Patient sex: F
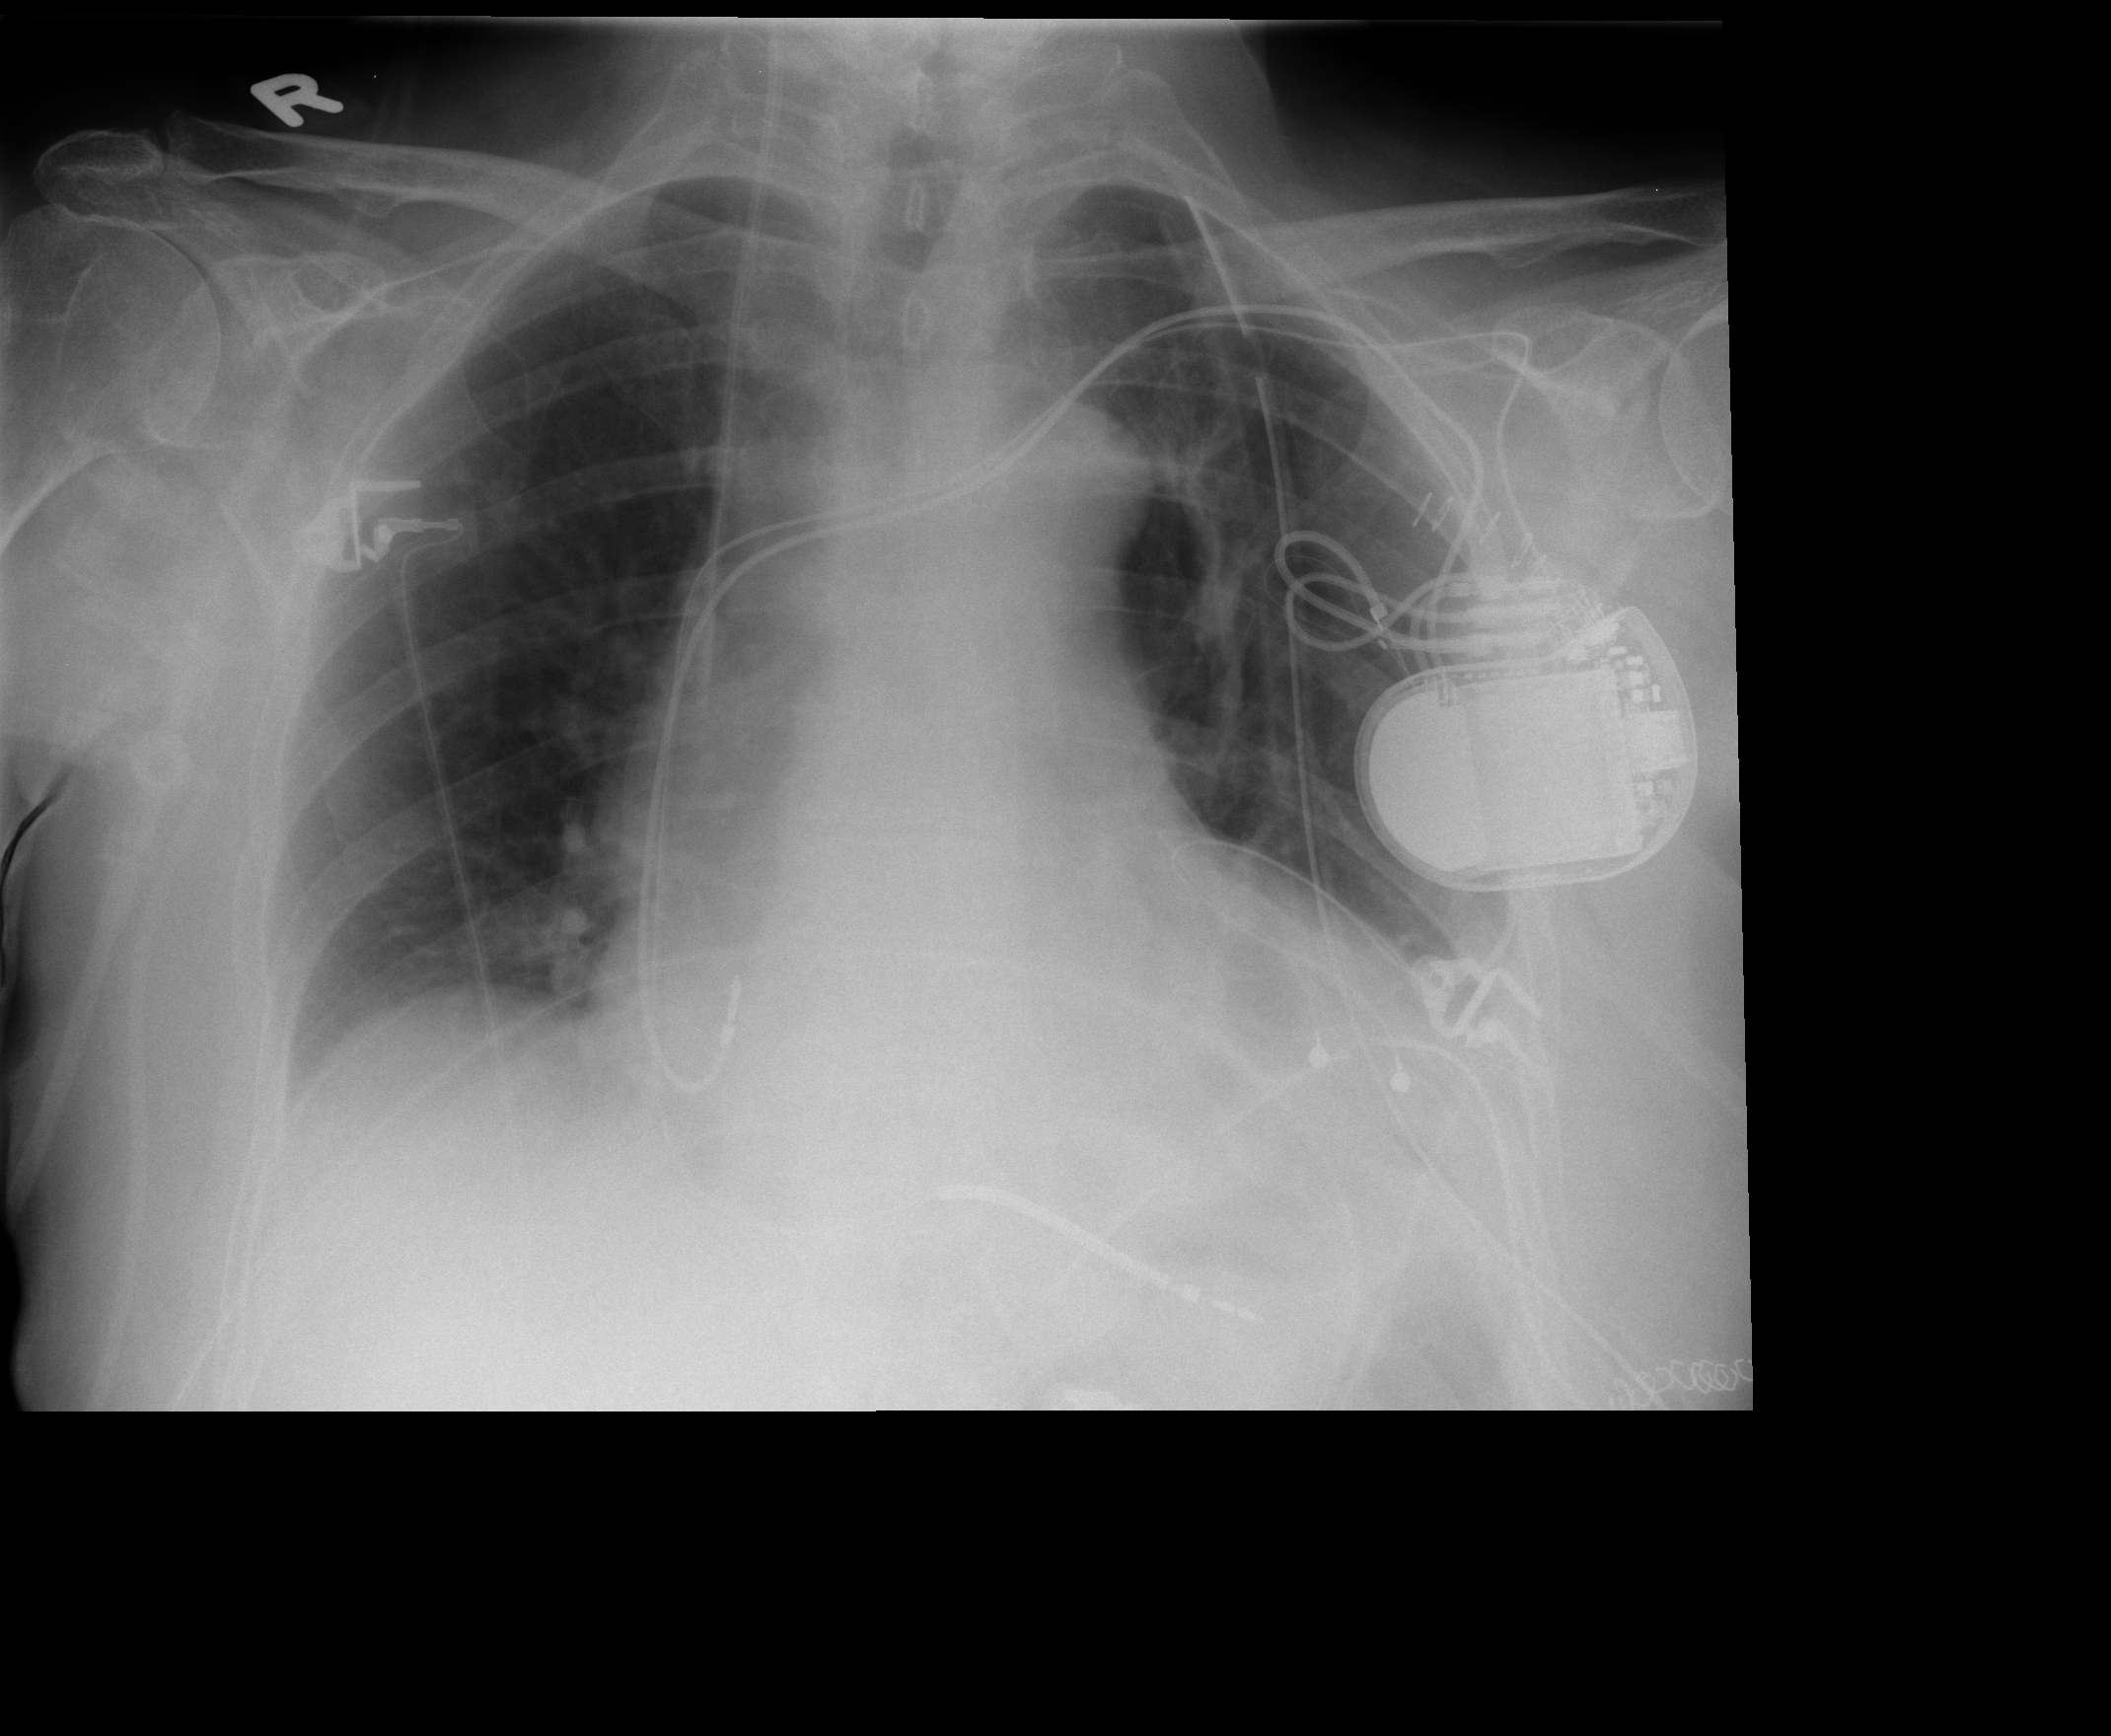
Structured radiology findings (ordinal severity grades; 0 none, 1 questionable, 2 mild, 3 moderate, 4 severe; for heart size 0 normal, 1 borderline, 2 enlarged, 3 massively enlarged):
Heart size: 2
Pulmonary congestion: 0
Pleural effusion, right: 0
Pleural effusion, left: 1
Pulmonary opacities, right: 0
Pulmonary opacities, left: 0
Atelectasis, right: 0
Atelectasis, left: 2